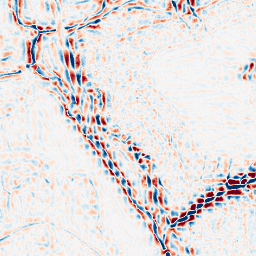
Category: wavelet
Decomposition family: wavelet_dwt
Decomposition parameters: wavelet: coif2
level: 3
Upsampling method: sinc_blackman
Upsampling parameters: scale: 4
kernel_size: 8
Upsampling scale: 4